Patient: sex M, age 94
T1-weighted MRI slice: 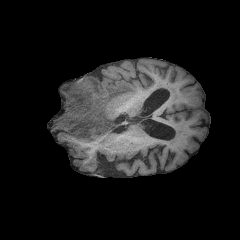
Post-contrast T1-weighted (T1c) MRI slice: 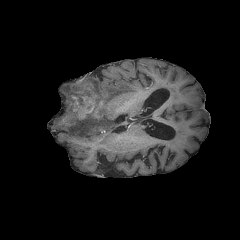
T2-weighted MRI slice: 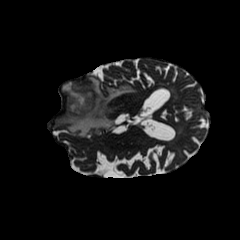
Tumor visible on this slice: yes
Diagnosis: Glioblastoma, IDH-wildtype
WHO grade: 4